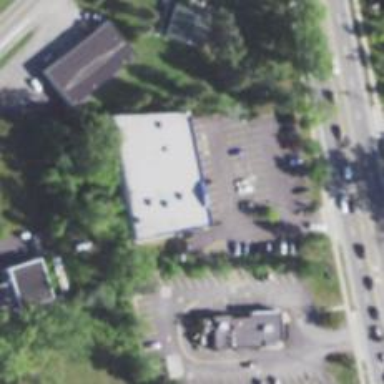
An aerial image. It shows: Healthcare clinic.